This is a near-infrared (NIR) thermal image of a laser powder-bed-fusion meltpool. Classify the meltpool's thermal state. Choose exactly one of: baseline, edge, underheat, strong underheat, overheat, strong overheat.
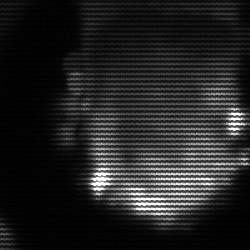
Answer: baseline